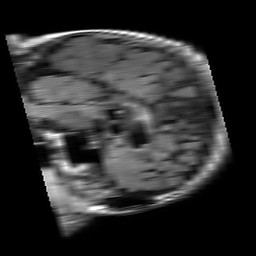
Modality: FLAIR
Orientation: sagittal
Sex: male
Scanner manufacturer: philips
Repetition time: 11 s
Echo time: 0.125 s